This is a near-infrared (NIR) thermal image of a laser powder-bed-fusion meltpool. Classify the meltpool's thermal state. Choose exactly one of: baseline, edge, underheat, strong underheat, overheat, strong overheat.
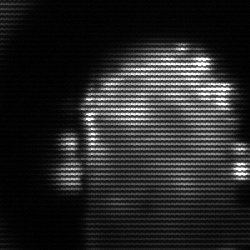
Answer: baseline